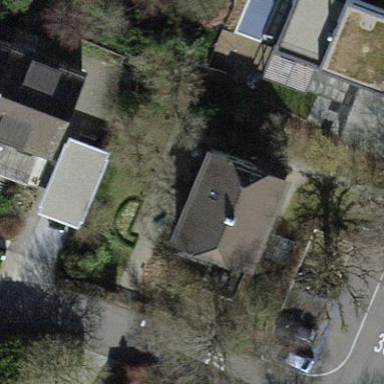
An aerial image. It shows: Building with tiled roof.